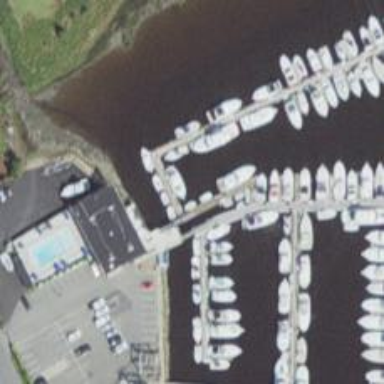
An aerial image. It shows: Pier with mooring facilities.